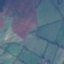
Land use / land cover class: Pasture